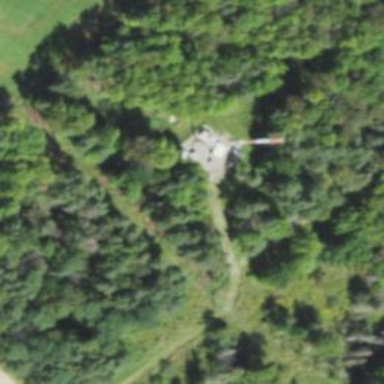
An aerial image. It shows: Mast tower used for communication.